Question: I want to using threejs's 'CSS3DRenderer' to render text in my 3d view,
but I can't control the font-size, I try to set 'font-size: 1px' via css, but it stil large.
I also have try set scale to css3dobject, but I don't know how to calc the scale ratio.
Thank you!
and this is my code: <URL>
'''
import { CSS3DRenderer, CSS3DObject } from 'three/examples/jsm/renderers/CSS3DRenderer';
import { Scene, PerspectiveCamera, Mesh, PlaneGeometry, MeshPhongMaterial, Color, DoubleSide, NoBlending, WebGLRenderer, MeshBasicMaterial, GridHelper } from 'three';
import { OrbitControls } from 'three/examples/jsm/controls/OrbitControls';
export class CSS3DDemo {
private scene: Scene;
private camera: PerspectiveCamera;
private css3DRenderer: CSS3DRenderer;
private webGLRenderer: WebGLRenderer;
private controls: OrbitControls;
constructor() {
this.scene = new Scene();
this.camera = new PerspectiveCamera(50, window.innerWidth / window.innerHeight, 0.1, 500);
this.webGLRenderer = new WebGLRenderer();
this.css3DRenderer = new CSS3DRenderer();
this.controls = new OrbitControls(this.camera, this.css3DRenderer.domElement);
this.webGLRenderer.setSize(window.innerWidth, window.innerHeight);
this.webGLRenderer.setClearColor(0xFFFFFF);
this.css3DRenderer.setSize(window.innerWidth, window.innerHeight);
this.css3DRenderer.domElement.style.position = 'absolute';
this.css3DRenderer.domElement.style.top = '0px';
this.css3DRenderer.domElement.style.left = '0px';
this.camera.position.set(0, 0, 10);
const div = window.document.createElement('div');
div.innerHTML = 'this is content';
div.style.width = '10px';
div.style.height = '10px';
// div.style.background = 'lightblue';
const object = new CSS3DObject(div);
object.position.set(0, 0, 0);
this.scene.add(object);
const planeGeometry = new PlaneGeometry(10, 10);
const planeMesh = new Mesh(planeGeometry, new MeshBasicMaterial({ color: 0xFF0000, side: DoubleSide }));
planeMesh.position.copy(object.position);
this.scene.add(planeMesh);
this.scene.add(this.camera);
this.scene.add(new GridHelper(100, 100));
window.document.body.appendChild(this.webGLRenderer.domElement);
window.document.body.appendChild(this.css3DRenderer.domElement);
this.render();
}
private render() {
window.requestAnimationFrame(() => this.render());
this.css3DRenderer.render(this.scene, this.camera);
this.webGLRenderer.render(this.scene, this.camera);
this.controls.update();
}
}
'''

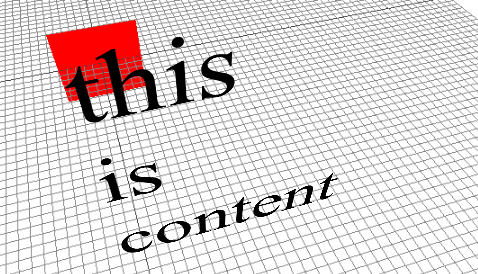
Answer: CSS3DObjects follow CSS rules. If you want to change the font size, you can simply change the style of the 'div':
'''
div.style.width = '10px';
div.style.height = '10px';
div.style.fontSize = '0.5px';
'''
The thing to keep in mind is that 1px is 1 world unit in 3D space with CSS3DRenderer. So you might want to scale down your 3DObjects, or move your camera back.